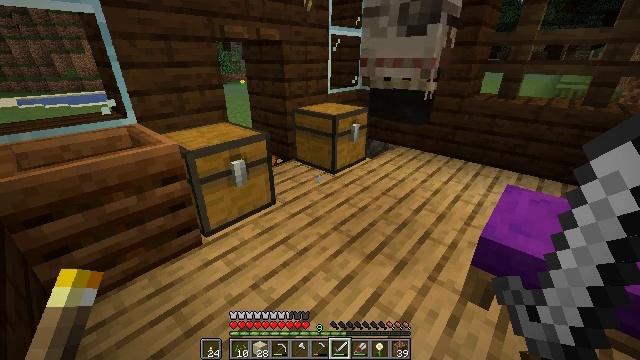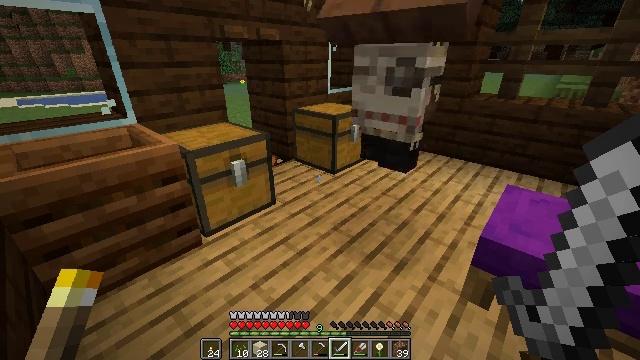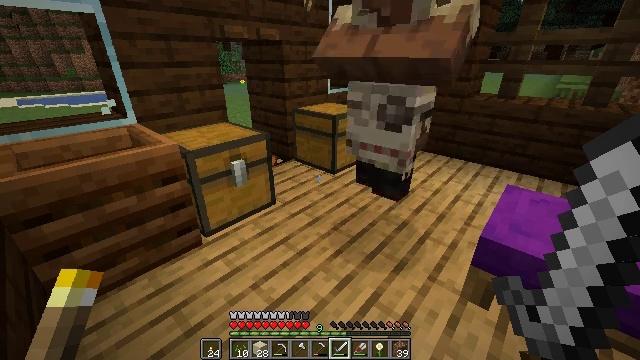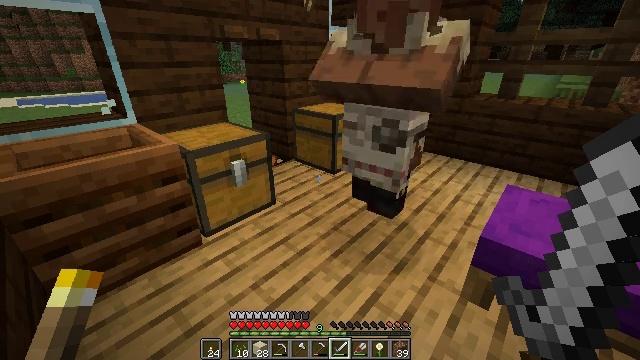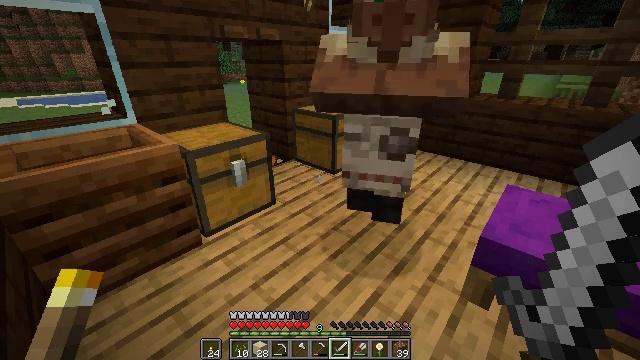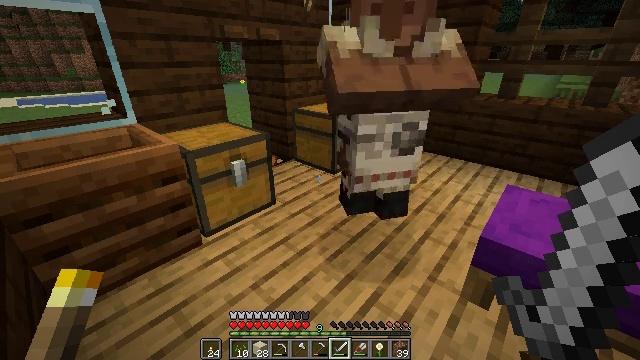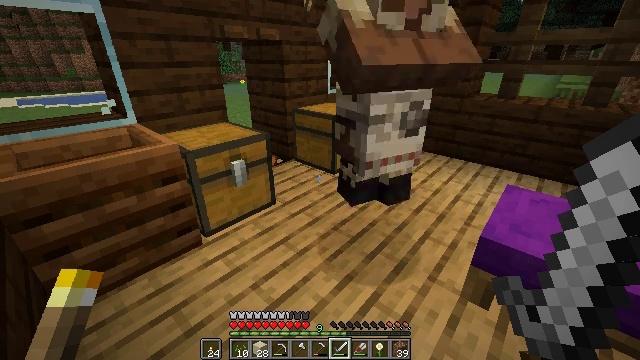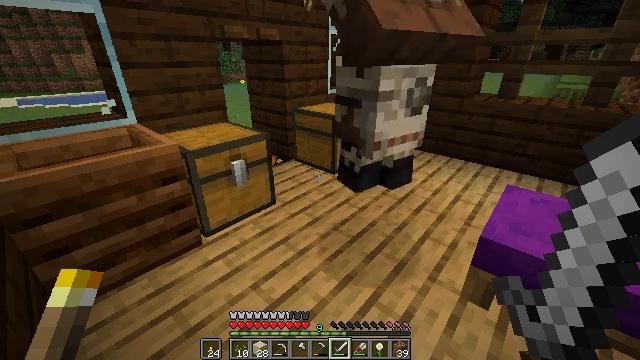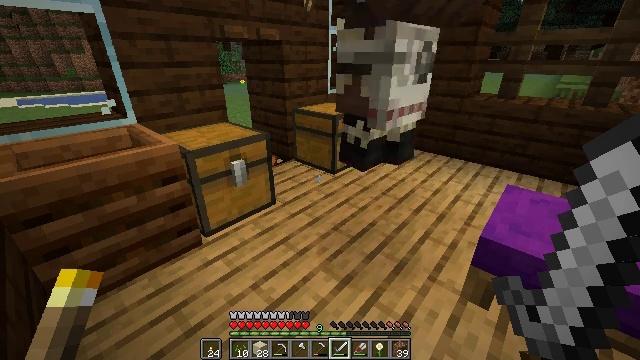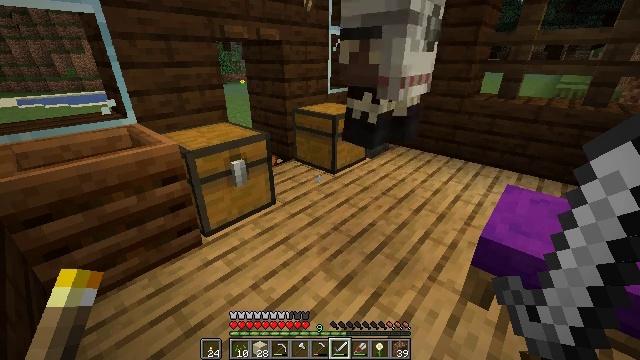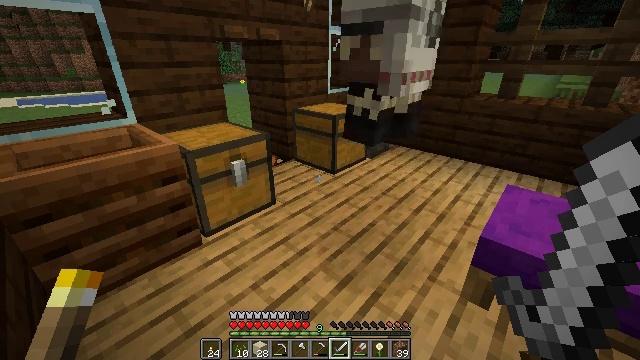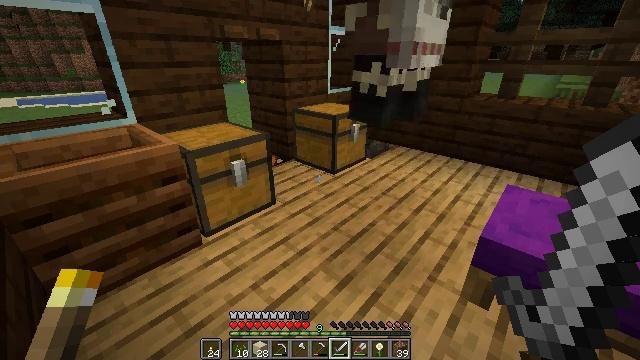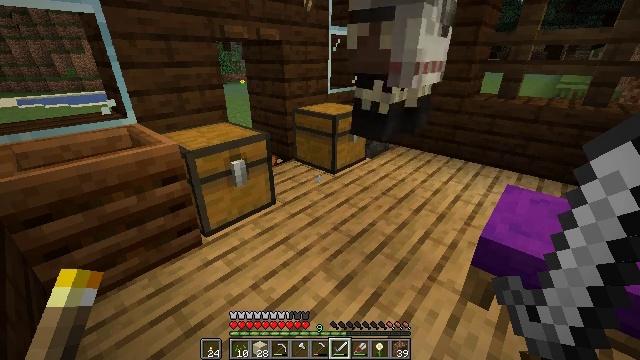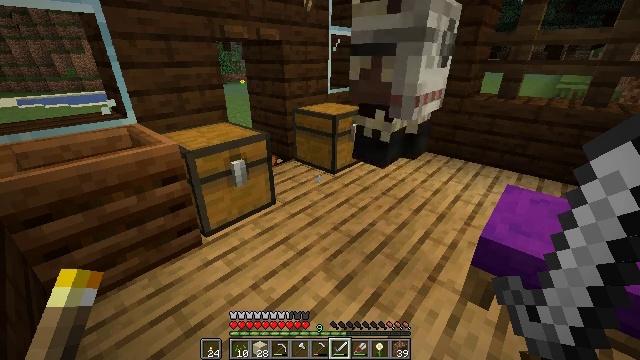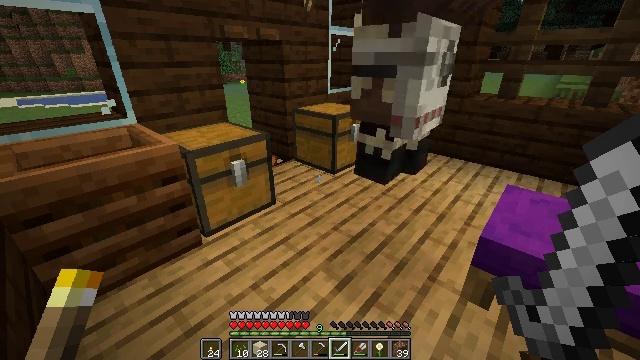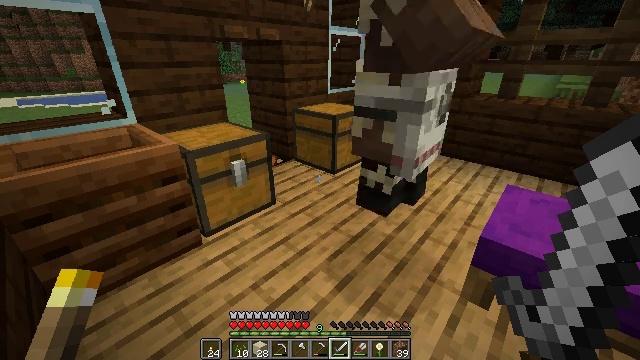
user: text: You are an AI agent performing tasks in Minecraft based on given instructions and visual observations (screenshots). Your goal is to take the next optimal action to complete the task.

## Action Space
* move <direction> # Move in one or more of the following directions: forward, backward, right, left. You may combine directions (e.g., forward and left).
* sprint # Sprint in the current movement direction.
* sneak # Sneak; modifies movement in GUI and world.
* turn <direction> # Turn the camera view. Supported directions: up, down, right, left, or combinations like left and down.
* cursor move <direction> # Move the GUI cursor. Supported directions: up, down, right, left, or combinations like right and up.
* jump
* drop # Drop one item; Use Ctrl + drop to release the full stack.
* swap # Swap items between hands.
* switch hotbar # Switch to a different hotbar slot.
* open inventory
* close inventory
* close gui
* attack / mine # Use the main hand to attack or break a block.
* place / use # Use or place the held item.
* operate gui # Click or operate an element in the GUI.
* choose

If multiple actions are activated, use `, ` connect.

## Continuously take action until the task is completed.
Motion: motion action
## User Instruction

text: Dig up some sand.
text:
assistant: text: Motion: no_op
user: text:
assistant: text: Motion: no_op
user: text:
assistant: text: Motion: no_op
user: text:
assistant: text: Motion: no_op
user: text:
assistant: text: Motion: no_op
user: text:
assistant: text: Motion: no_op
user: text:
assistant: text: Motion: no_op
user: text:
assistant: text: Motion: no_op
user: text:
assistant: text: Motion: no_op
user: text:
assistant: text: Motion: no_op
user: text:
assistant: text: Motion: no_op
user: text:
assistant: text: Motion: no_op
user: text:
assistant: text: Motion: no_op
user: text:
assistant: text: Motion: no_op
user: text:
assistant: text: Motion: no_op
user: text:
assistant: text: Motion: no_op
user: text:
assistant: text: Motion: no_op
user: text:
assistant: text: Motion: no_op
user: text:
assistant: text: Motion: no_op
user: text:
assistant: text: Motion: no_op
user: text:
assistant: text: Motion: no_op
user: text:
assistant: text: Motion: no_op
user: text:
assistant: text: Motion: no_op
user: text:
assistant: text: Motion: no_op
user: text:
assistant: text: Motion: no_op
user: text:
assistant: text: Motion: no_op
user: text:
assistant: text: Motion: no_op
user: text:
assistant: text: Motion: no_op
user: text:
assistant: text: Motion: no_op
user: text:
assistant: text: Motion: no_op